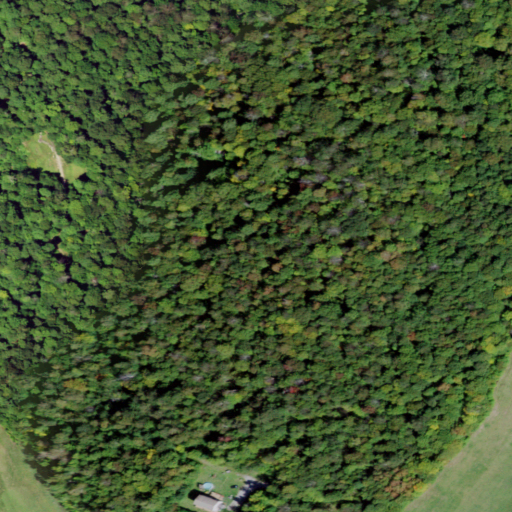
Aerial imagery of mountain in New York named Johnny Ridge containing deciduous forest, mixed forest, grassland, open development, evergreen forest, and shrub